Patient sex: M
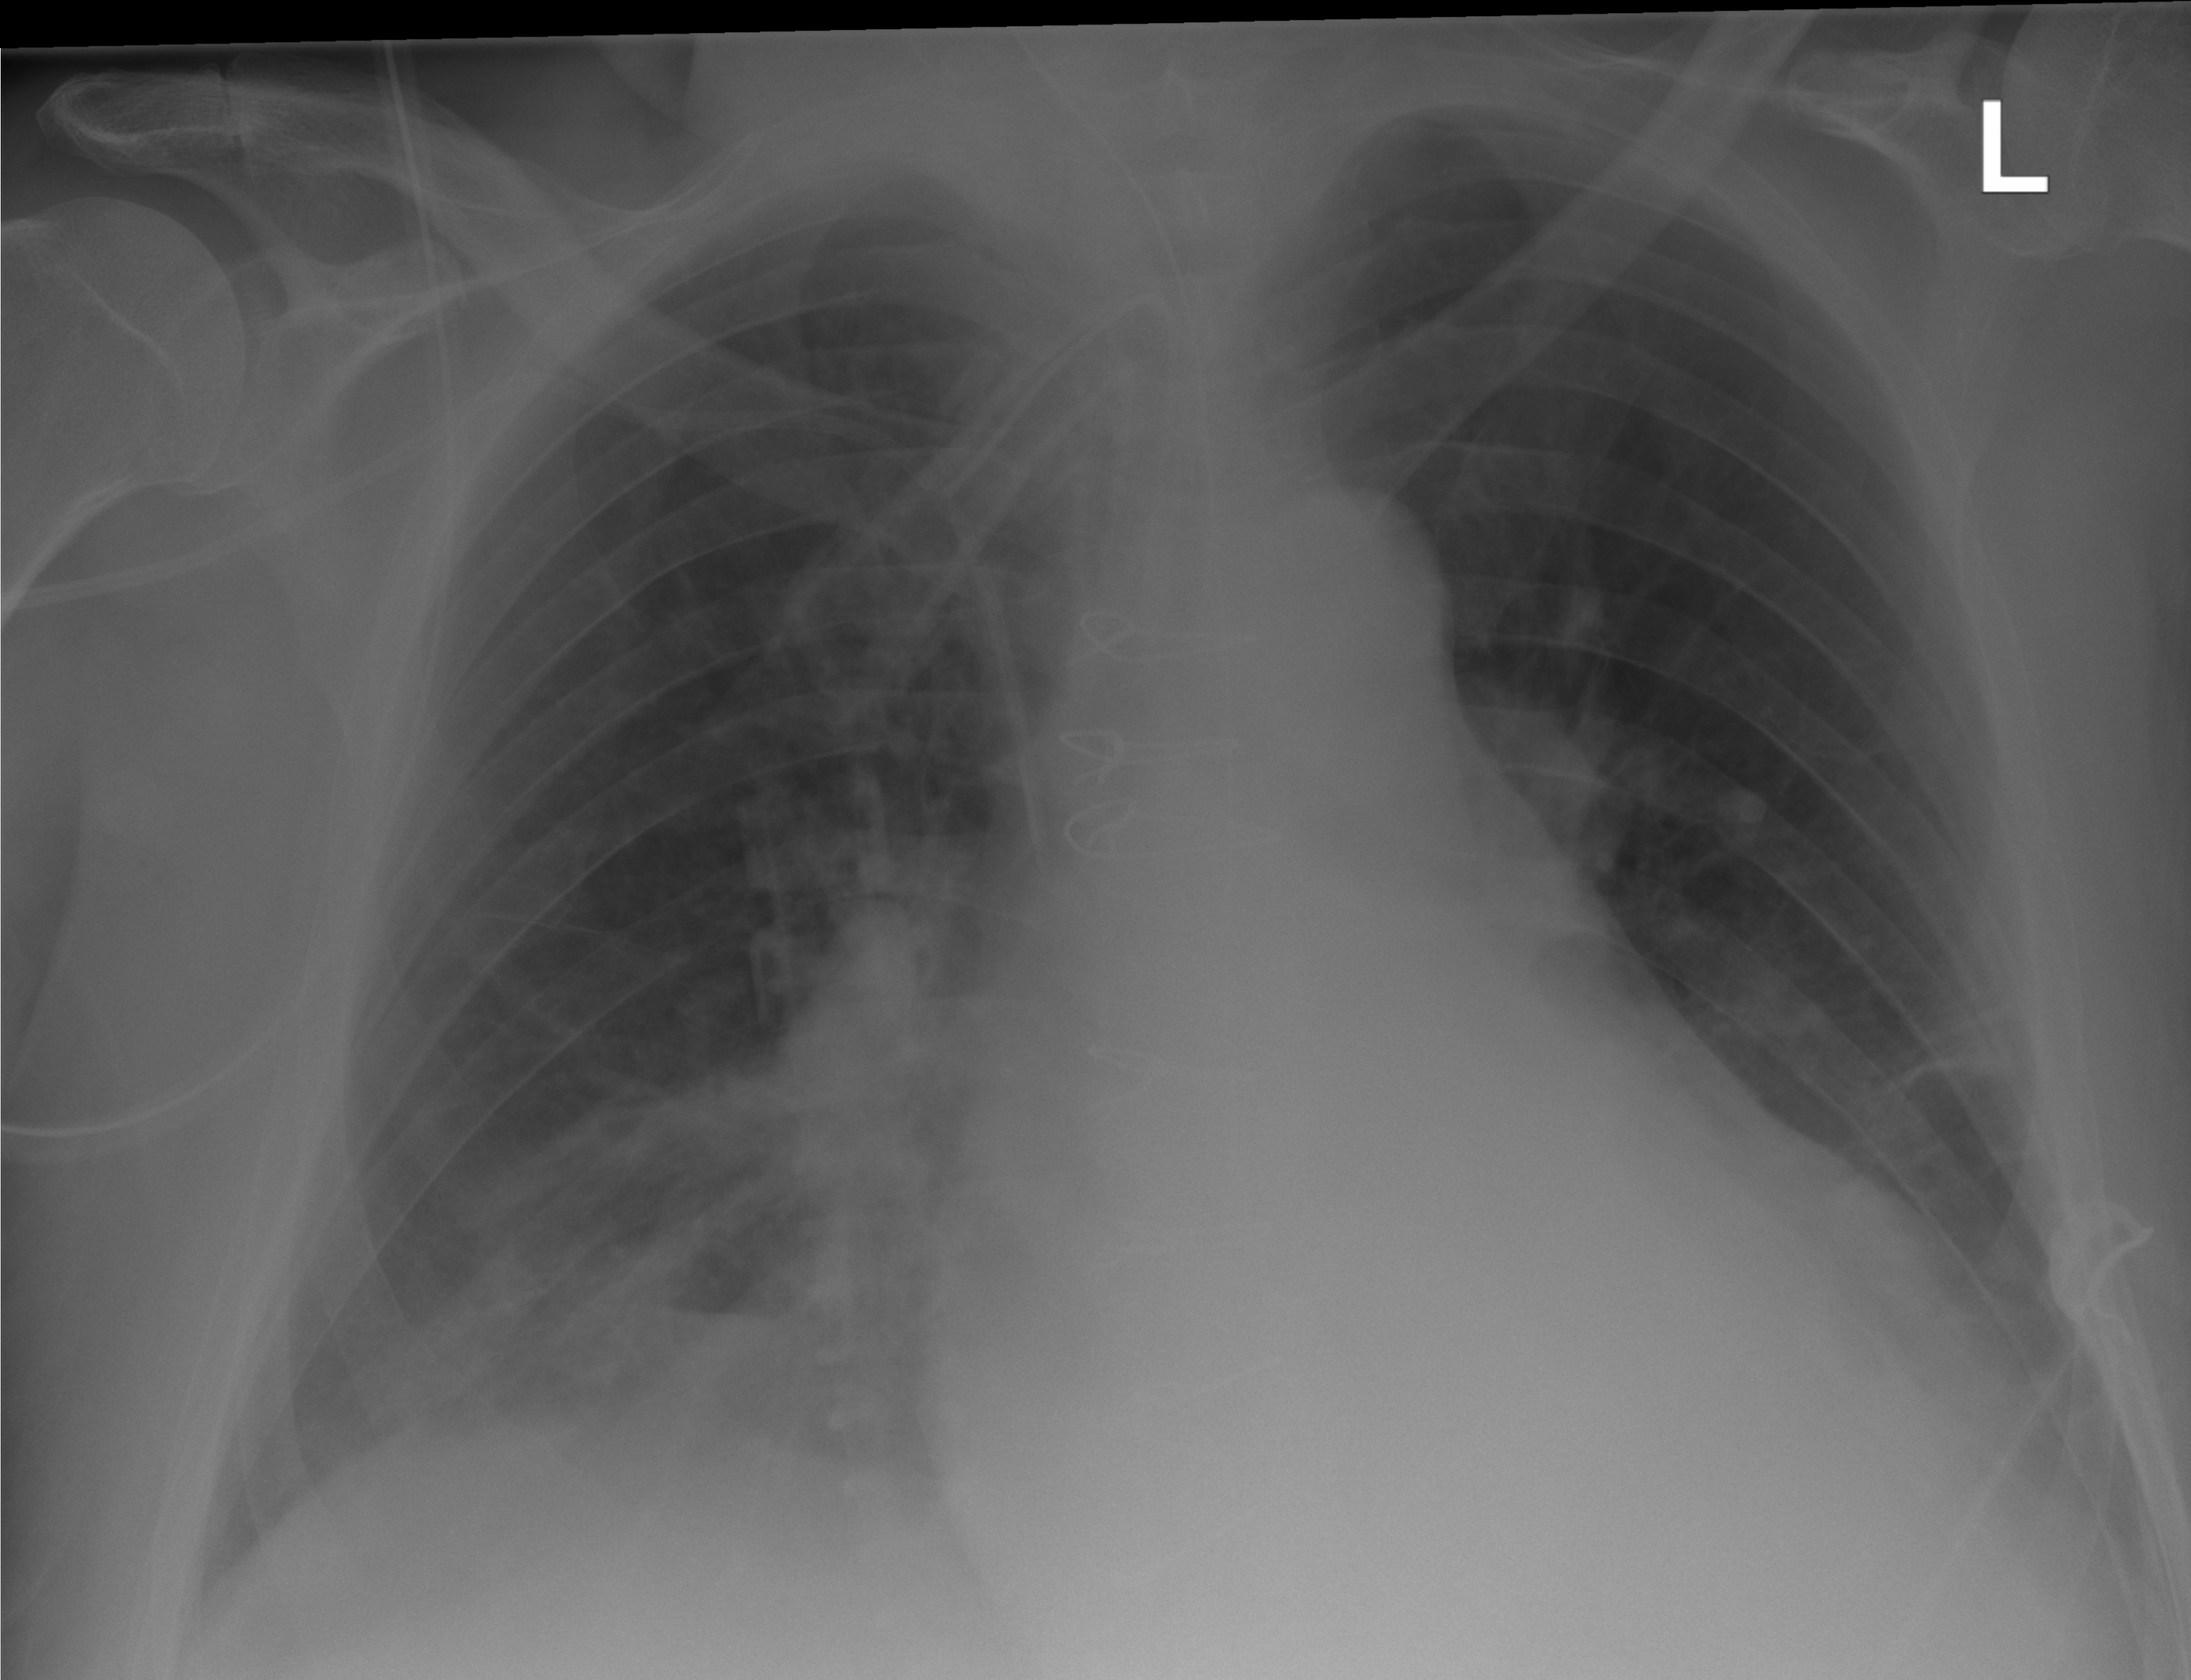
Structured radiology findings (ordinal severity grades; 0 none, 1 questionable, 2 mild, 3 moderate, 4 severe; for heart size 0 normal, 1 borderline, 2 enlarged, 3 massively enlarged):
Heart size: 3
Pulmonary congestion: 2
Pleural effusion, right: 2
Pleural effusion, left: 2
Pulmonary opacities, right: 0
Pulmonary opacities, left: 0
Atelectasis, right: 2
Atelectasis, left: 2